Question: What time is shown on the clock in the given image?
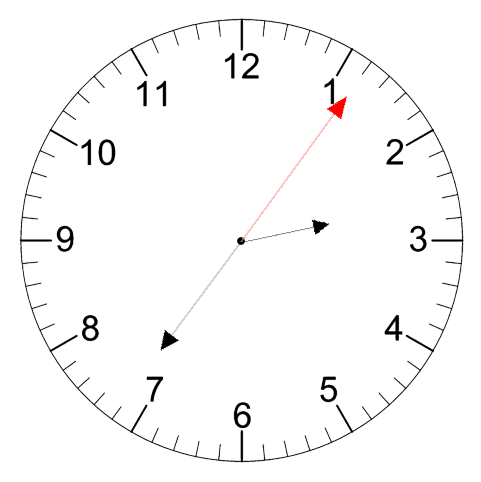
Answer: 02:36:06